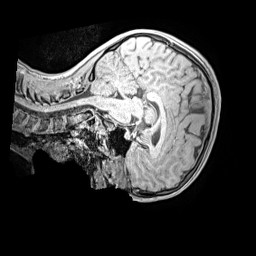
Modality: MP2RAGE
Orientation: sagittal
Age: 13
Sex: female
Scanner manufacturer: siemens
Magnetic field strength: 3 T
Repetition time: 4 s
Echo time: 0.00299 s